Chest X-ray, PA view. Patient: 45 years old, sex F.
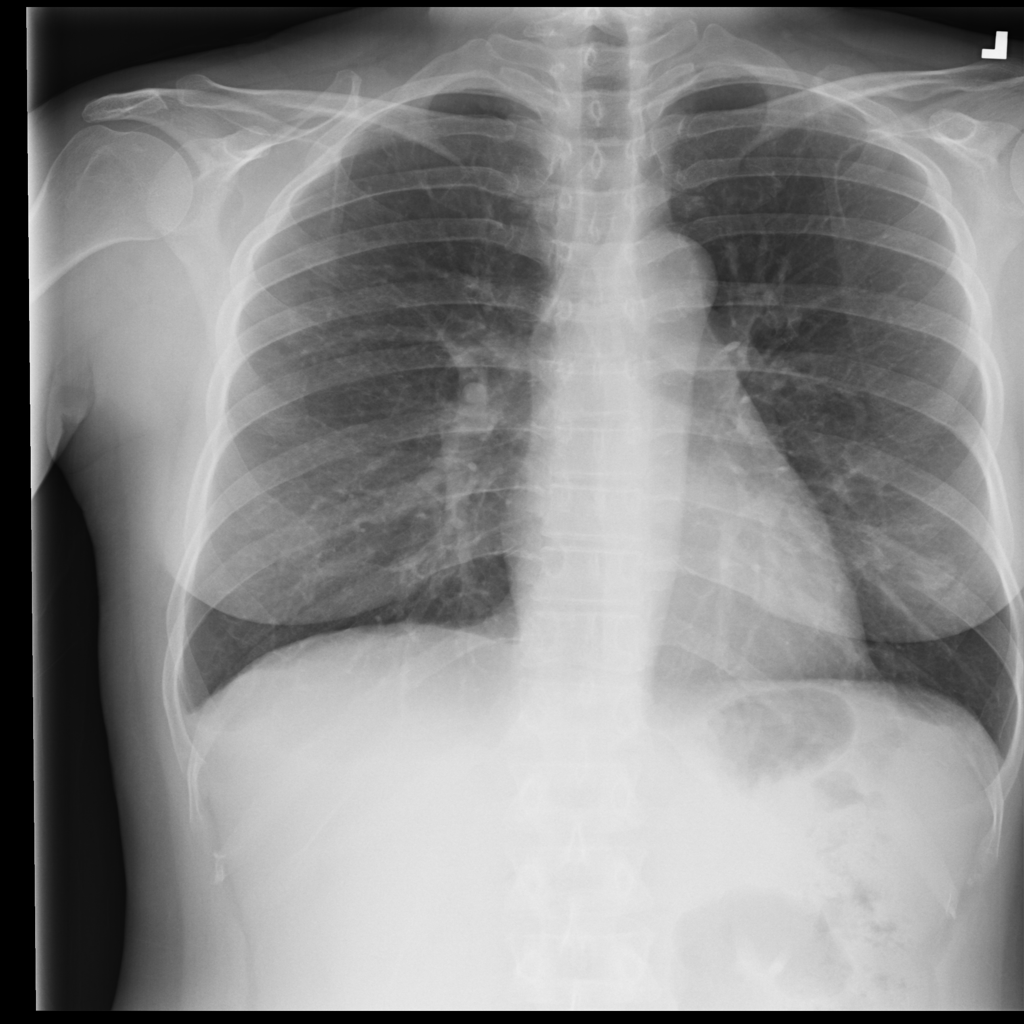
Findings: No Finding